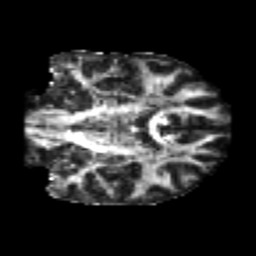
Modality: FA
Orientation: coronal
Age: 22
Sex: male
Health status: healthy
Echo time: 0.074 s